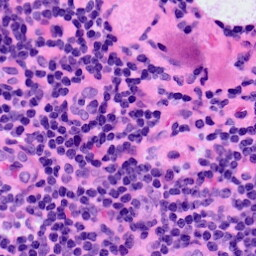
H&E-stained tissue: LymphNode